Question:
'TF400324:Team Foundation services are not available from server xxxx Technical information (for administrator): The request was aborted: Could not create SSL/TLS secure channel'
Some of our developers are getting the error above whilst working with TFS but only after having Visual Studio open for about 5-10 minutes. We are currently working around this issue by closing and opening Visual Studio as it seems to be connecting fine just after openning.
Note that this is not all of our developers and all developers are on the latest version of visual studio version 15.9.1 and the TFS server is 2015.
Our tfs website where we manage our sprint boards is fine and the certificate is valid until 2020. We recently updated our certificate to a wildcard e.g. '*.mywebsite.com'.
What we have tried:
- IIS Crypto 2.0 from Nartac Software to check Protocols/Ciphers on clients and servers- Clearing the TFS cache folders on the client machines- A complete fresh install of visual studio, sign in and connection to TFS- Regedit 'HKEY_LOCAL_MACHINE\SOFTWARE\Microsoft.NETFramework4.0.30319: SchUseStrongCrypto' for both 32bit and 64 bit. Found here <URL>
None of the above have solved the issue. What is puzzling me the most is that it works for a period of time before displaying the error, once the error has been displayed it seems that it never tries to reconnect to the TFS server so requires a fresh instance of visual studio before it attempts and successfully reconnects.
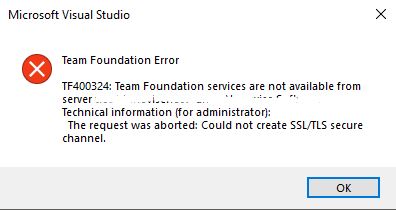
Answer: I found the answer here: <URL>
The issue happens because VS 15.9 attempts to use system defaults for TLS handshake, but it is being to set to TLS1.2 somewhere within VS. While Microsoft works on a fix, you can work around this by setting this registry key
'''
[HKEY_LOCAL_MACHINE\SOFTWARE\WOW6432Node\Microsoft\.NETFramework4.0.30319]
"SystemDefaultTlsVersions"=dword:<PHONE>
'''
This should force .net to use system defaults (rather than TLS 1.2) and that should help negotiate gracefully down to TLS 1.0 if the TFS server is set to support only TLS 1.0.
That worked for me for VS 15.9.3 just fine (needed to restart VS though).